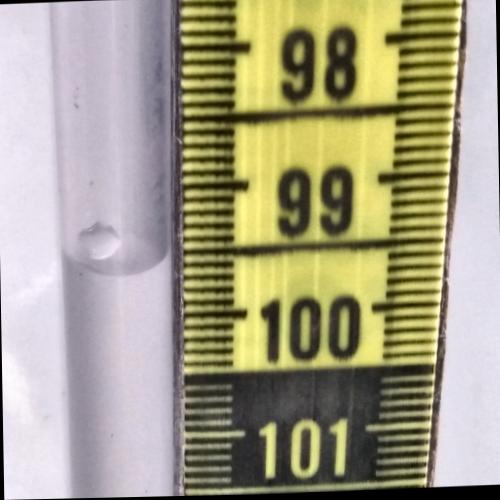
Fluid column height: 99.6 cm